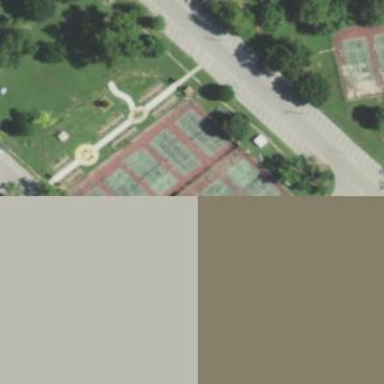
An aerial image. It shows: Tennis court on the leisure land pitch.